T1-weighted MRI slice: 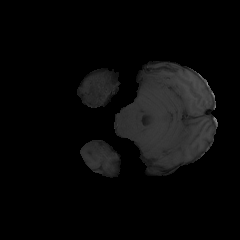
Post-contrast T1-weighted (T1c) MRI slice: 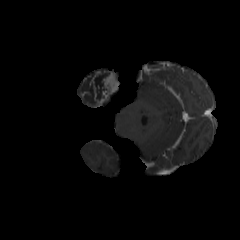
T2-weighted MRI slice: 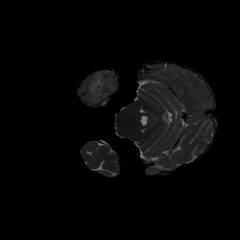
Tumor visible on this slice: yes